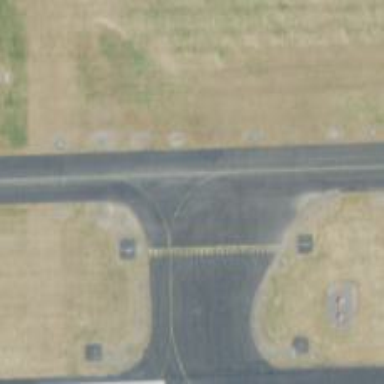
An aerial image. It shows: Asphalt taxiway at the airport.